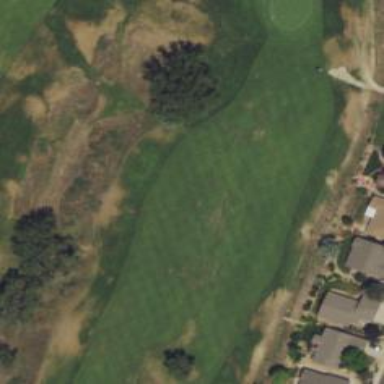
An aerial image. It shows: View of golf hole.